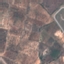
Land use / land cover: PermanentCrop